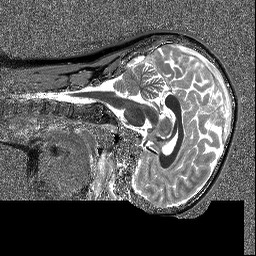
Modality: T1map
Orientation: sagittal
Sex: female